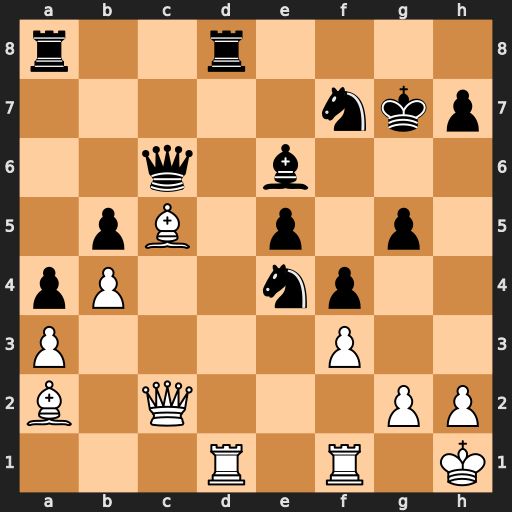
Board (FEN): r2r4/5nkp/2q1b3/1pB1p1p1/pP2np2/P4P2/B1Q3PP/3R1R1K
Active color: w
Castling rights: -
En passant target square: -
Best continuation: Bf8+ Kxf8 Qxc6